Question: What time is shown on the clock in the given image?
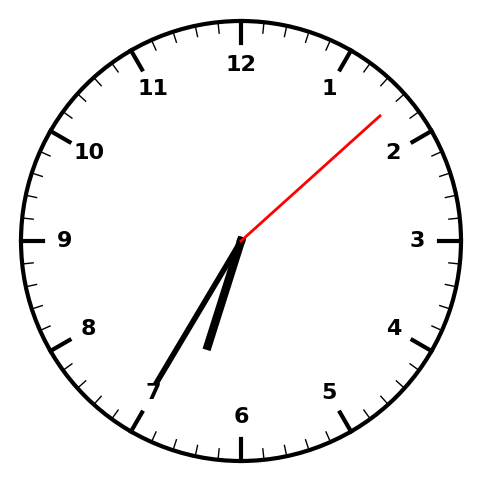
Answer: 06:35:08